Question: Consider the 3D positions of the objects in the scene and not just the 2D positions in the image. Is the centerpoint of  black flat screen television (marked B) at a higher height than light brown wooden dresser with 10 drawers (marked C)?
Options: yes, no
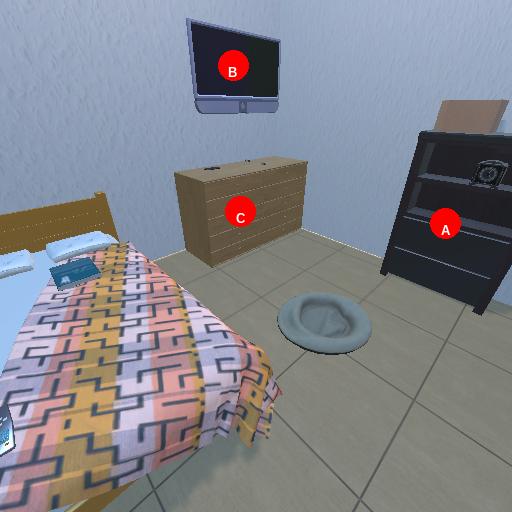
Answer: yes